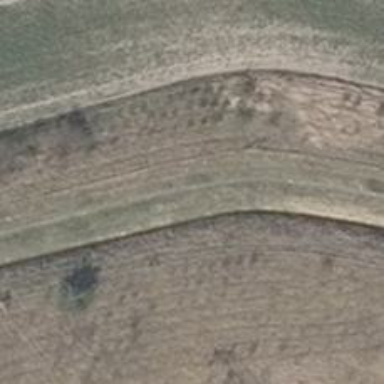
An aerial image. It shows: Path with grass surface and grade 5 track.